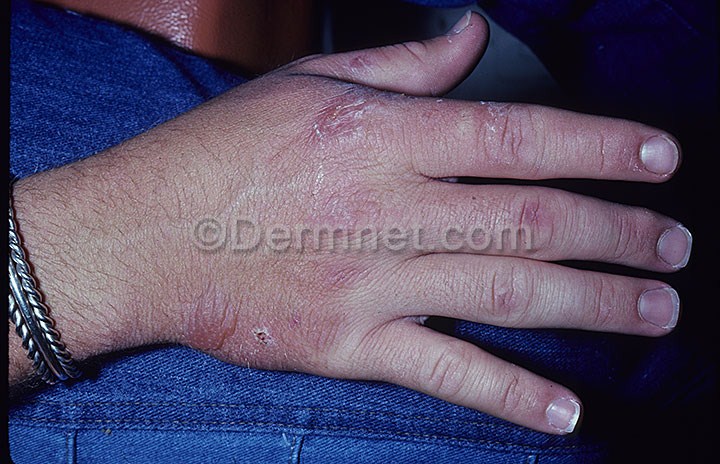
Disease: Exanthems and Drug Eruptions